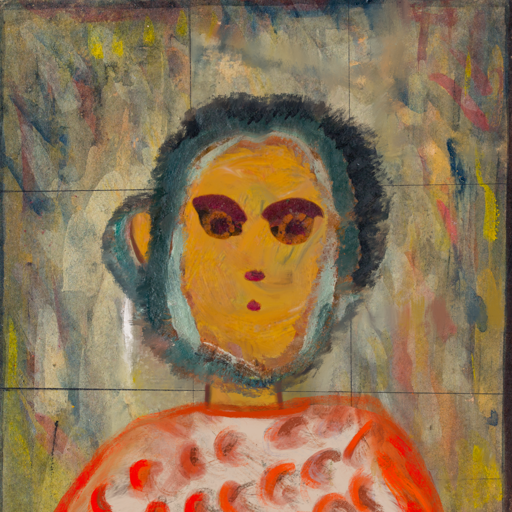
Background: GypsyMother, Head And Neck Front: After_Raid, Face Front: Doll, Bust: Rupkatha, Hair Front: Boggyland, Head Accessory: Blank, Second Necklace: Blank, Necklace: Blank, Baby: Blank